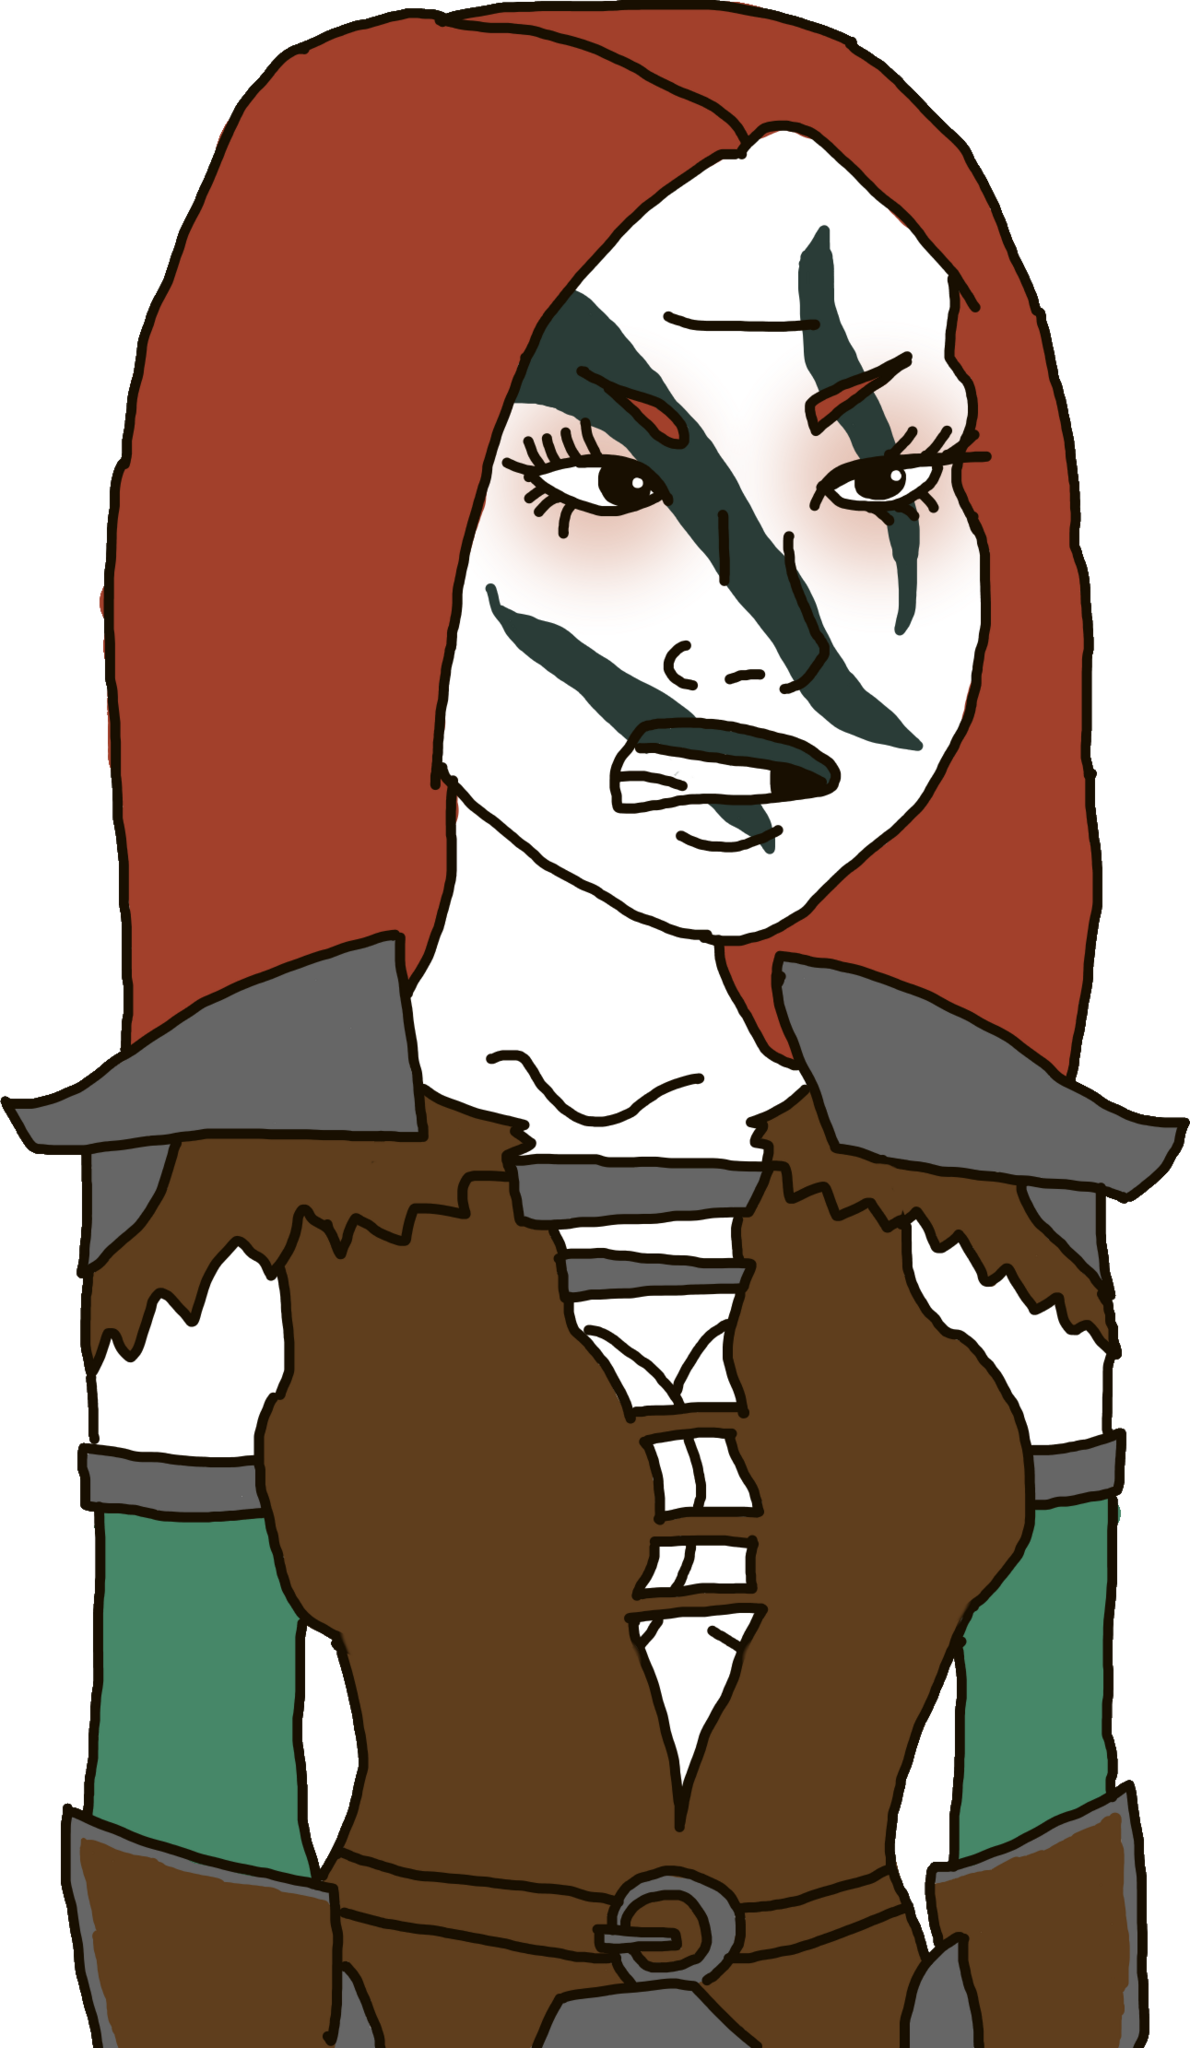
Label: 5_E-Thot